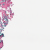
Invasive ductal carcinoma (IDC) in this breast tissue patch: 0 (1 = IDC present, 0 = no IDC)